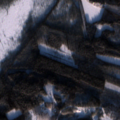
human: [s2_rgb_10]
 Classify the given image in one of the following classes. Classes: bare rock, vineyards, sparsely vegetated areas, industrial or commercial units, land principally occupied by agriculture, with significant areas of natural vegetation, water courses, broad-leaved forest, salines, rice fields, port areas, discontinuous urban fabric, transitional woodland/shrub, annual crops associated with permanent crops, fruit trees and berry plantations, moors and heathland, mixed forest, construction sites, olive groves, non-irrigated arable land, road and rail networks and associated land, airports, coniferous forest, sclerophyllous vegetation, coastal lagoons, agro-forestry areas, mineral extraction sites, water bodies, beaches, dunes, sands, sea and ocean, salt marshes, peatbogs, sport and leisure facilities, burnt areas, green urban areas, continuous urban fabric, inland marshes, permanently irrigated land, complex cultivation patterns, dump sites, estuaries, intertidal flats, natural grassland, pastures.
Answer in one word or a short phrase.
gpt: coniferous forest, mixed forest, transitional woodland/shrub